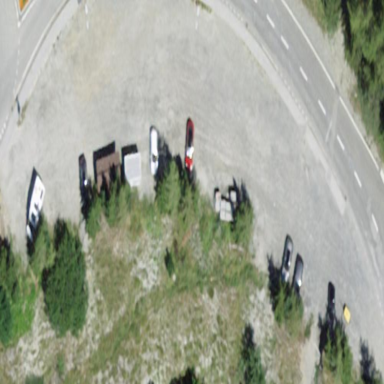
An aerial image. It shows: Parking area with surface.